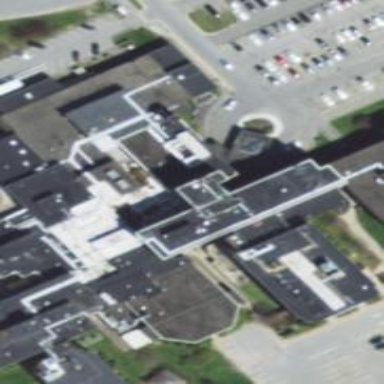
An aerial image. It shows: Hospital building.